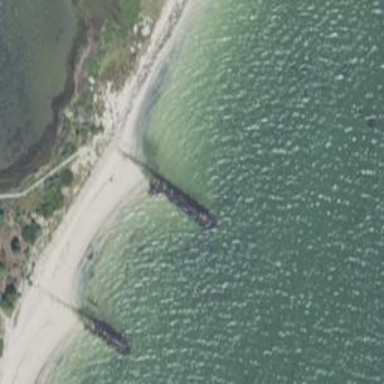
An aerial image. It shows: Breakwater structure.